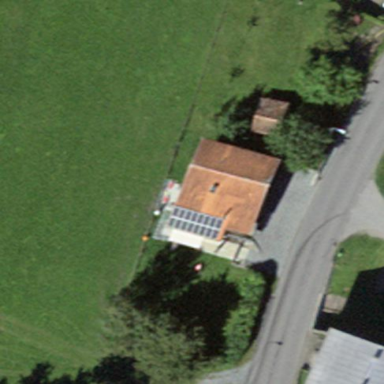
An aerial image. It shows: Detached building.